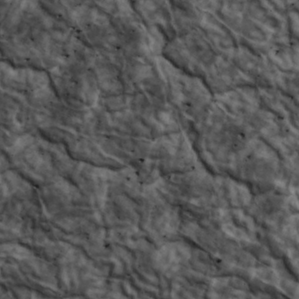
Label: non_frost